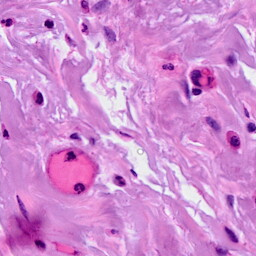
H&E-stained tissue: Breast